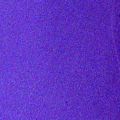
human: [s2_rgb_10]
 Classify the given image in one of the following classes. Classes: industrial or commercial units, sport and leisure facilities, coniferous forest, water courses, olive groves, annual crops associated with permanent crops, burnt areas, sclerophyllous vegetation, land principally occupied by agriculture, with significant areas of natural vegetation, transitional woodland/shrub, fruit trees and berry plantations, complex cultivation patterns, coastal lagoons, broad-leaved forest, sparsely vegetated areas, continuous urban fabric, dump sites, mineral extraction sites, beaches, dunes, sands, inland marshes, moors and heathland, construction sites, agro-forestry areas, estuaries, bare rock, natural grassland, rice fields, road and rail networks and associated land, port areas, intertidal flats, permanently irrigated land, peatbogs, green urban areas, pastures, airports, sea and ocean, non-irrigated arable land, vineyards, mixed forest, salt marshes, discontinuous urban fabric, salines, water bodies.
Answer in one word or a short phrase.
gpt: water bodies